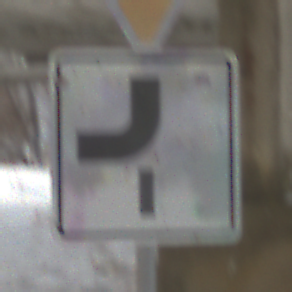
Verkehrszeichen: VerlaufVorfahrtsstrasse7
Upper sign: VorfahrtGewaehren
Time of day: MorningAfternoon
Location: Roofed (Suburban)
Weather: PartlyCloudy
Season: Winter
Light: Natural